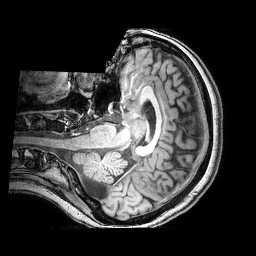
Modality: T1w
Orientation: axial
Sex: female
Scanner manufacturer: philips
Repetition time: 0.008065 s
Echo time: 0.00369 s